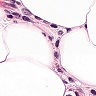
Metastatic tissue present: yes